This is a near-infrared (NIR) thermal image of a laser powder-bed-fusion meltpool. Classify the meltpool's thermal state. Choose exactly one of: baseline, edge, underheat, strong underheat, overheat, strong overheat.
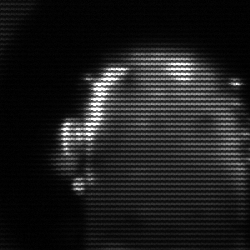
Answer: baseline